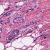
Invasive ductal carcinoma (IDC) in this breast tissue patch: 0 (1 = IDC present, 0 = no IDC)